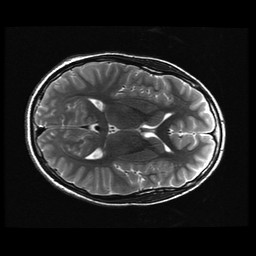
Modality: T2w
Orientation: axial
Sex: male
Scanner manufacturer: ge
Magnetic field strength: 3 T
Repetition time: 5 s
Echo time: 0.1015 s